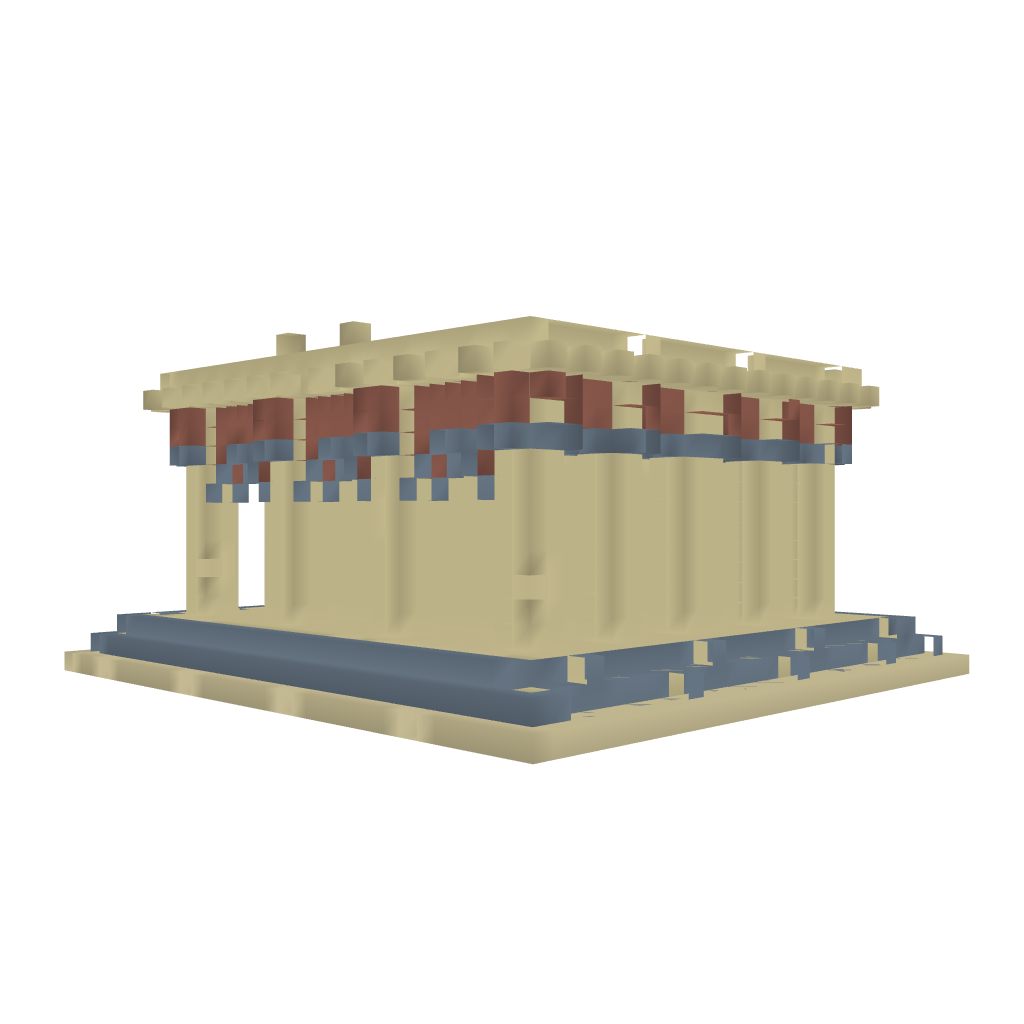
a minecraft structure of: Sand Tempel